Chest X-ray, AP view. Patient: 14 years old, sex M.
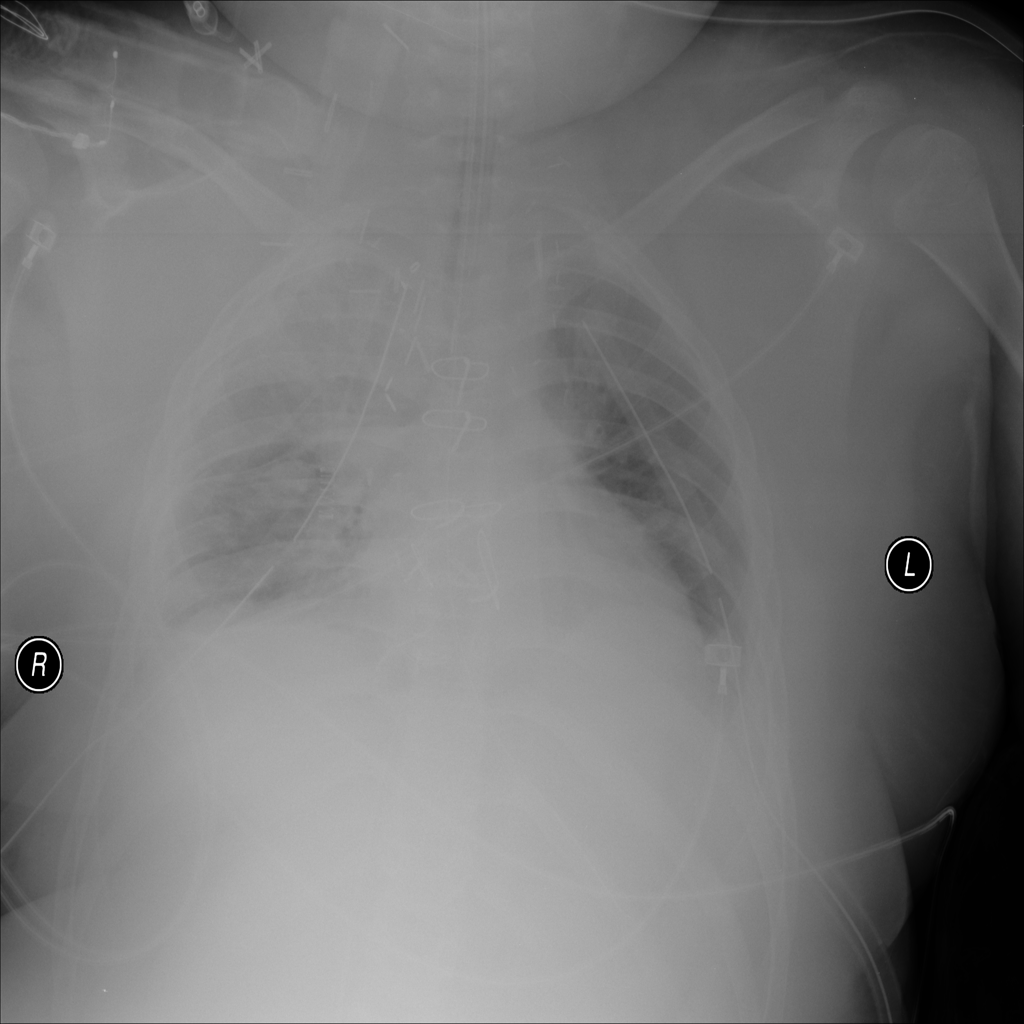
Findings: No Finding